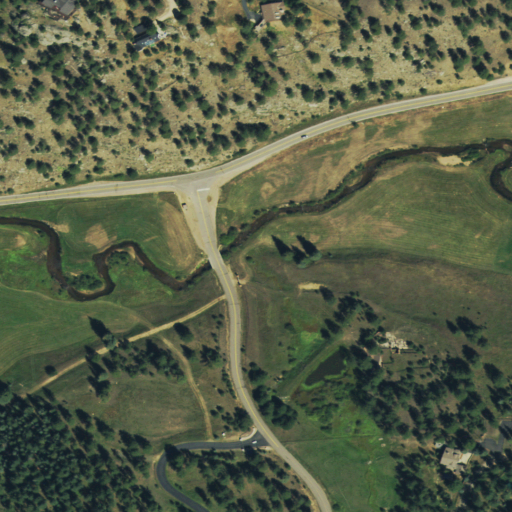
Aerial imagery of valley in Colorado named Bendemeer Valley containing shrub, evergreen forest, open development, woody wetlands, herbaceous wetlands, and low intensity development